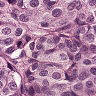
Metastatic tissue present: yes